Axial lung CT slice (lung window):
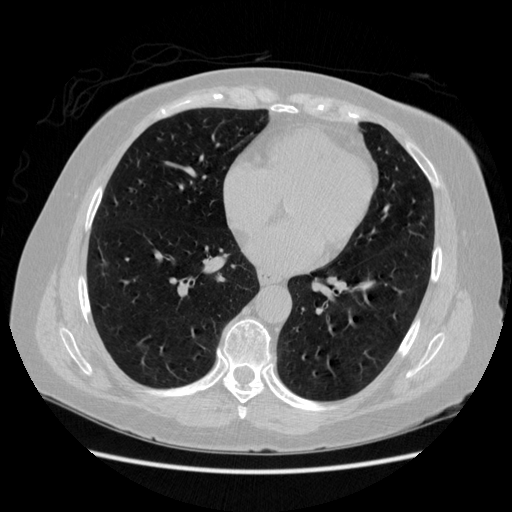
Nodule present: no